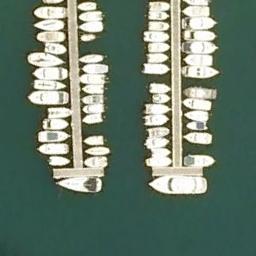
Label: harbor